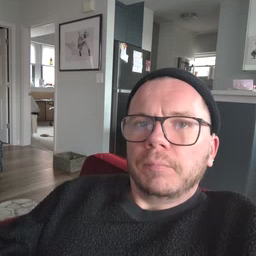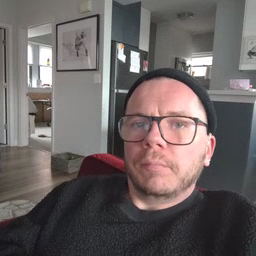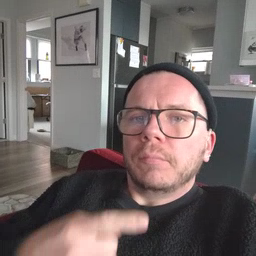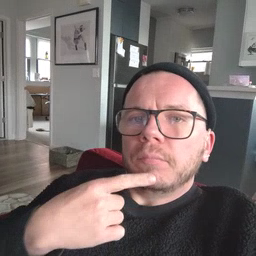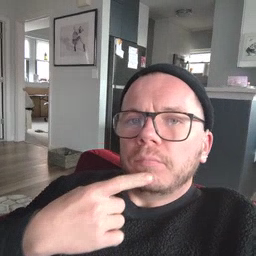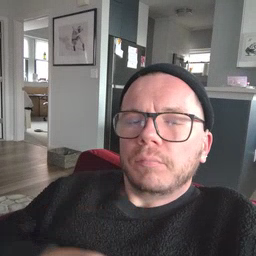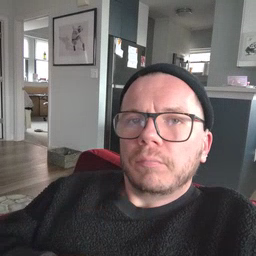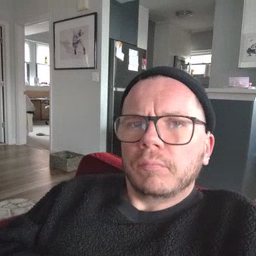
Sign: chin